Interaction volume radius: 10 \u00c5
Interaction volume height: 10 \u00c5
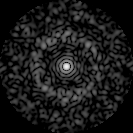
Disorder parameter: 0.8591